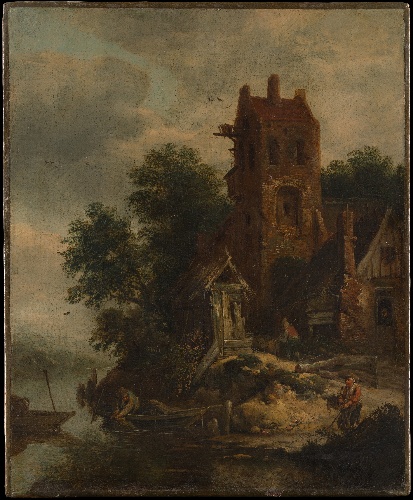
Title: The Pigeon House
Artist: Roelof van Vries
Artist bio: Dutch, Haarlem 1630/31–after 1681
Object type: Painting
Classification: Paintings
Medium: Oil on canvas
Dimensions: 14 1/2 x 12 in. (36.8 x 30.5 cm)
Department: European Paintings
Credit line: Purchase, 1871
Accession year: 1871
Repository: Metropolitan Museum of Art, New York, NY
Tags: Houses|Men|Boats